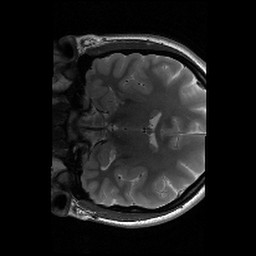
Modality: T2w
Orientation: coronal
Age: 22
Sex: female
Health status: healthy
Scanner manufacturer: siemens
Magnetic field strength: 3 T
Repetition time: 6 s
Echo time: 0.064 s